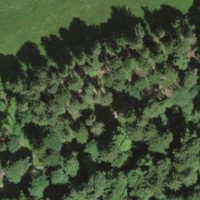
EUNIS habitat code: 43
Species observed at this site:
Cardamine heptaphylla